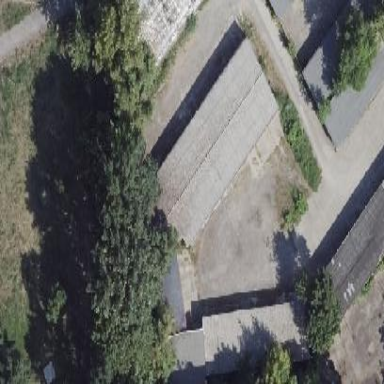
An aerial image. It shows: Group of garages.